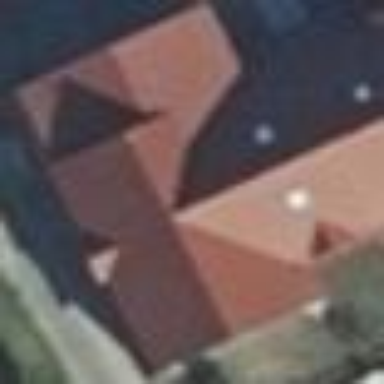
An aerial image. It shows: Simple house.